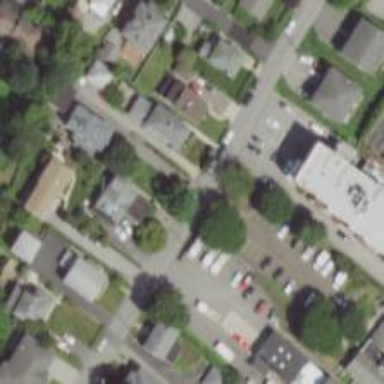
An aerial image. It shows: Ambulance station for emergencies.